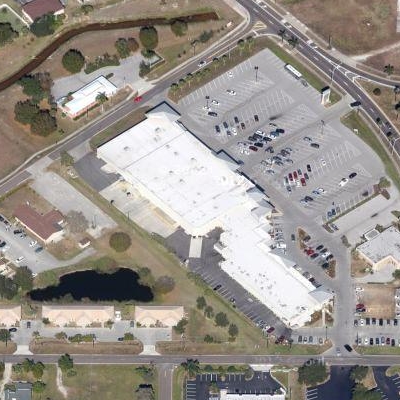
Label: Industry